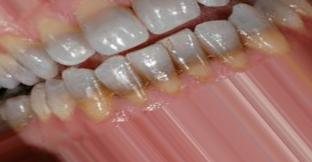
Condition: Tooth Discoloration